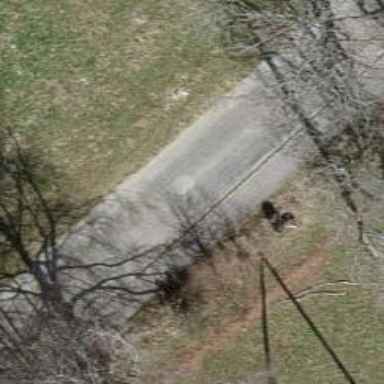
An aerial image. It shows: Unclassified road with asphalt surface.